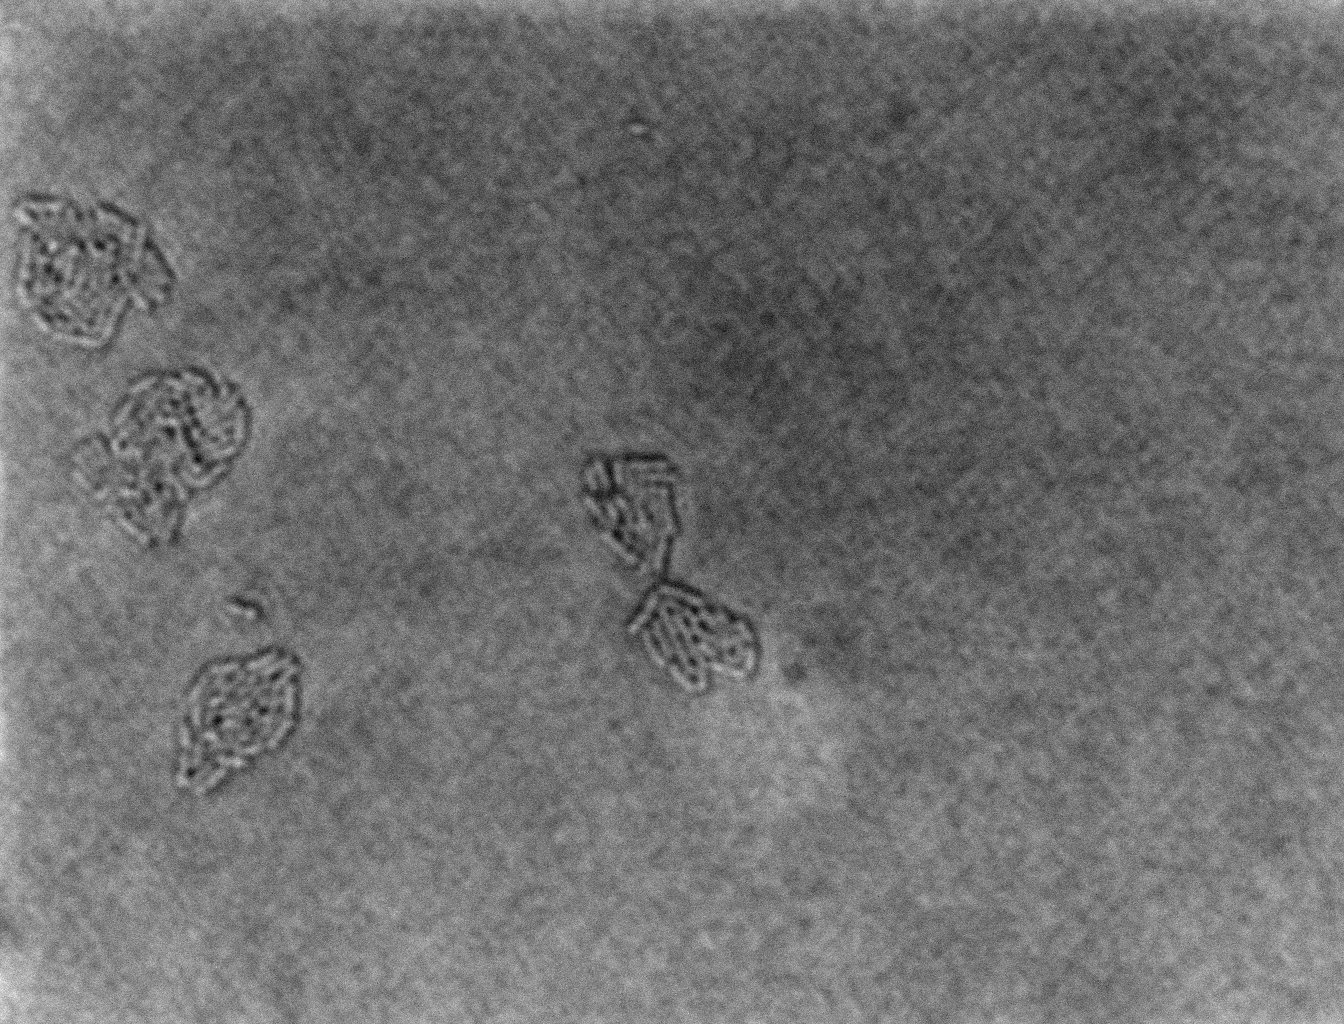
various_fewshot